Field crop: maize
Growth stage: 2
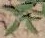
Species: atriplex